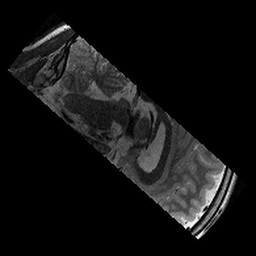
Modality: T2w
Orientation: sagittal
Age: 11
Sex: male
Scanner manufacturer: siemens
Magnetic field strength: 3 T
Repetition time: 8.46 s
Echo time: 0.067 s